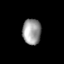
Tissue: skin
Cell type: Epithelial cells
Senescence score: 0.2847
Nuclear area (px): 466
Mean DAPI intensity: 154.603